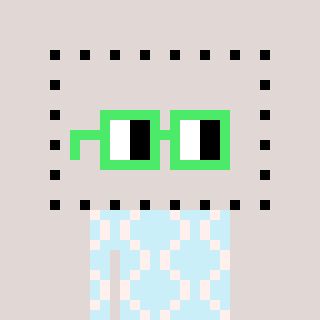
a pixel art character with square light green glasses, a void-shaped head and a cold-colored body on a warm background